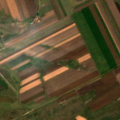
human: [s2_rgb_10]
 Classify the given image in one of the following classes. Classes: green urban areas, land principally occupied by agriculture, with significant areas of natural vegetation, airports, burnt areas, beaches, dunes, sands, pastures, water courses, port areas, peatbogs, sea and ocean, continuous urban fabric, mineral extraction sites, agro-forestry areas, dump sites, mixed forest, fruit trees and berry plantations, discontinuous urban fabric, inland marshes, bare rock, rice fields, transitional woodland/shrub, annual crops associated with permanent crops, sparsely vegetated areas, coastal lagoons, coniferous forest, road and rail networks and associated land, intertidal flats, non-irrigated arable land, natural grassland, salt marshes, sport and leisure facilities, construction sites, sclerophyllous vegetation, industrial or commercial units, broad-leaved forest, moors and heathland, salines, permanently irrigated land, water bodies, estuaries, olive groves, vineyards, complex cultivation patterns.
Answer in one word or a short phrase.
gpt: non-irrigated arable land, pastures